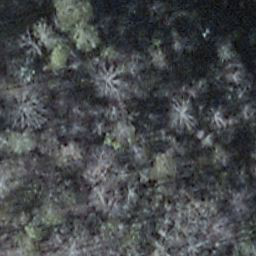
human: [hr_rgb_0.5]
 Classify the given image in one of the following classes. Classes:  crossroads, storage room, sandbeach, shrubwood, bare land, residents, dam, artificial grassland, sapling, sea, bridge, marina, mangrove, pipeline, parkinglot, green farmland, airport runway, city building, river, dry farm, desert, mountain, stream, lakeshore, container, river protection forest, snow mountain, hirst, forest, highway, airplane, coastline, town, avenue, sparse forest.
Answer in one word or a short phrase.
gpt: shrubwood